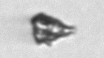
Label: detritus_transparent